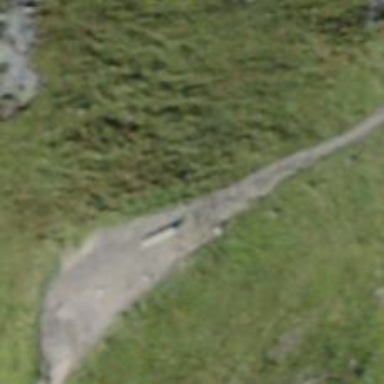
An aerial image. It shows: Bench for seating.